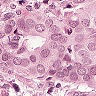
Metastatic tissue present: yes